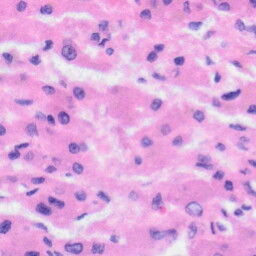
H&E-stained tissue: Liver